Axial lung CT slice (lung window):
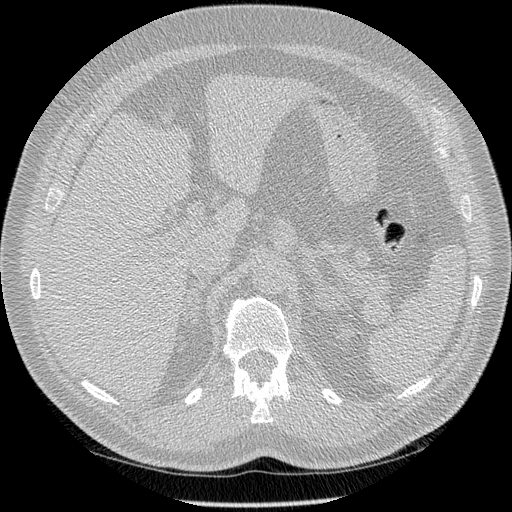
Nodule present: no